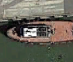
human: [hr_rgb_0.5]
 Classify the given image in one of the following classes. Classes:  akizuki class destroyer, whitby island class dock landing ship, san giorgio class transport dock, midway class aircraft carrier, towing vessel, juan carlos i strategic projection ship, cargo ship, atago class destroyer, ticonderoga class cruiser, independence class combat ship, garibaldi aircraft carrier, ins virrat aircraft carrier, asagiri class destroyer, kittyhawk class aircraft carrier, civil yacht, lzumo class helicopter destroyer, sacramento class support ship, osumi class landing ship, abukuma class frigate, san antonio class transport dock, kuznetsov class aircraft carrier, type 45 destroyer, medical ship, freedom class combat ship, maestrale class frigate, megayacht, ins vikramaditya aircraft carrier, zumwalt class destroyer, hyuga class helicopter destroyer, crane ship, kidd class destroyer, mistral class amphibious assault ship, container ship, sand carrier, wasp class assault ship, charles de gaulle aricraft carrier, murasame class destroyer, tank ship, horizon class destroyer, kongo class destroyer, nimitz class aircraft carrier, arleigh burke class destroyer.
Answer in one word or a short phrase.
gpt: Towing vessel